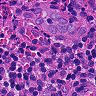
Metastatic tissue present: yes